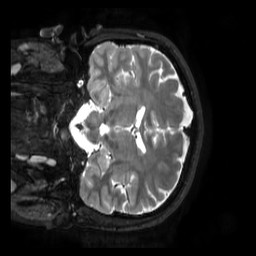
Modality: T2w
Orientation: coronal
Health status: healthy
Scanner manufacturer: philips
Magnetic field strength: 3 T
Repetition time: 2.5 s
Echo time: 0.25 s